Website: walmart
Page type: store-pickup
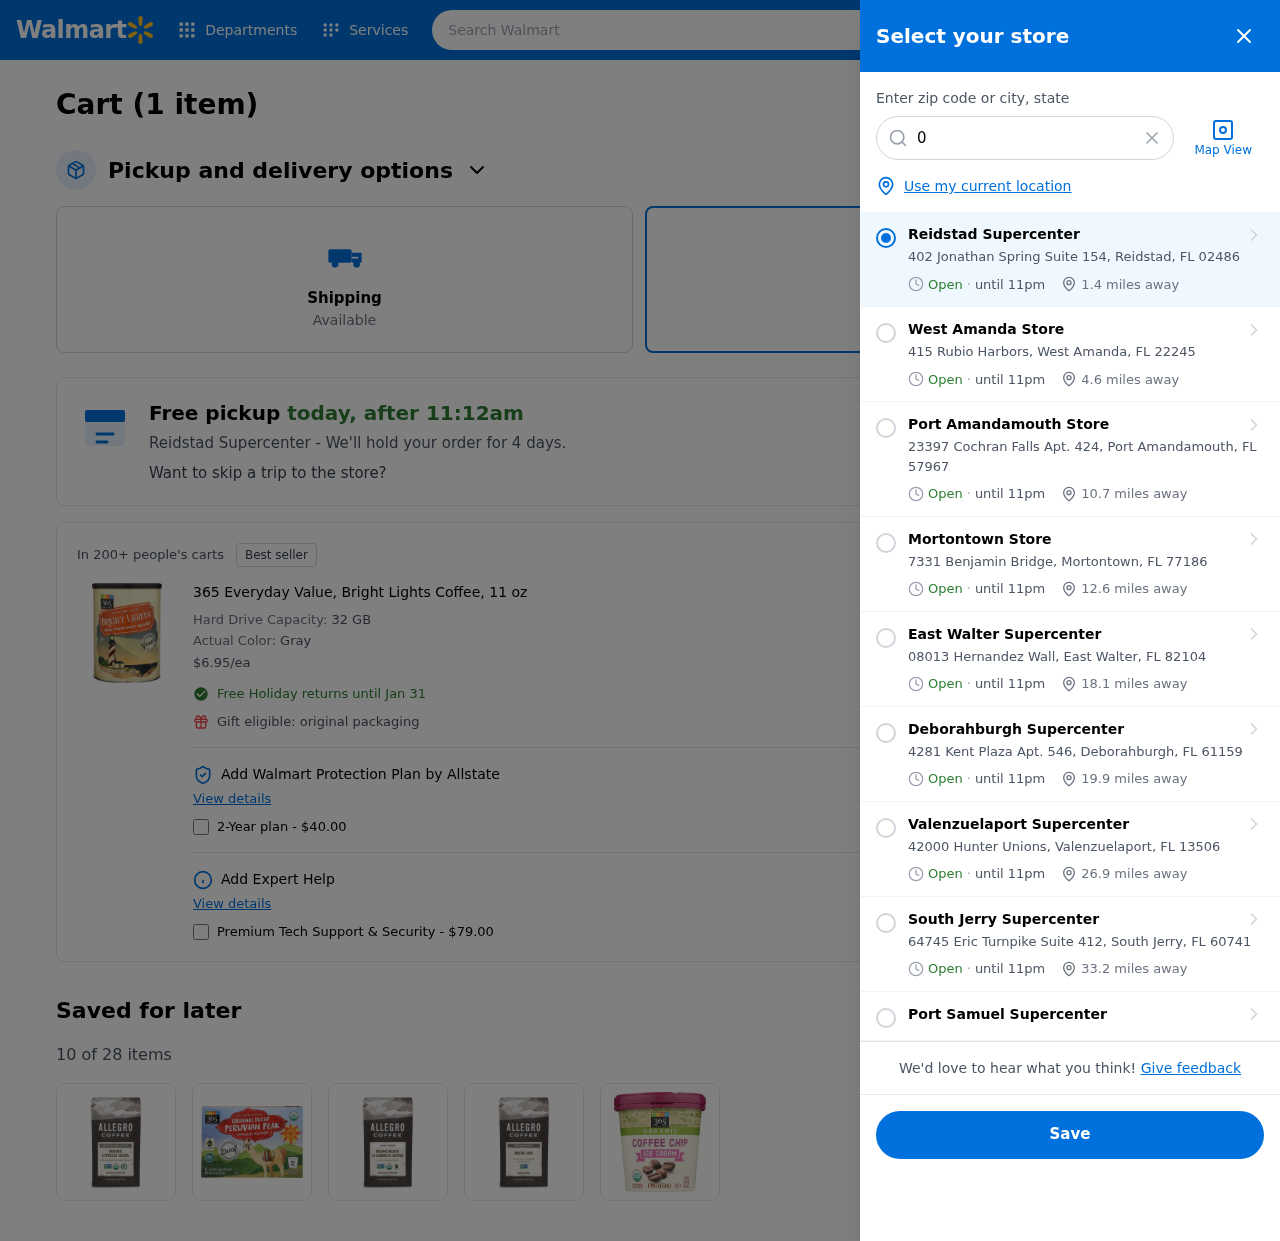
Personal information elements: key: PII_CITY
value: Reidstad
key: PII_CITY
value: Reidstad Supercenter
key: PII_CITY_STATE_ZIP
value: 402 Jonathan Spring Suite 154, Reidstad, FL 02486
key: PII_LOCATION1_CITY
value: West Amanda Store
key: PII_LOCATION1_CITY_STATE_ZIP
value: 415 Rubio Harbors, West Amanda, FL 22245
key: PII_LOCATION2_CITY
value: Port Amandamouth Store
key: PII_LOCATION2_CITY_STATE_ZIP
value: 23397 Cochran Falls Apt. 424, Port Amandamouth, FL 57967
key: PII_LOCATION3_CITY
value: Mortontown Store
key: PII_LOCATION3_CITY_STATE_ZIP
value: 7331 Benjamin Bridge, Mortontown, FL 77186
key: PII_LOCATION4_CITY
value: East Walter Supercenter
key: PII_LOCATION4_CITY_STATE_ZIP
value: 08013 Hernandez Wall, East Walter, FL 82104
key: PII_LOCATION5_CITY
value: Deborahburgh Supercenter
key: PII_LOCATION5_CITY_STATE_ZIP
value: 4281 Kent Plaza Apt. 546, Deborahburgh, FL 61159
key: PII_LOCATION6_CITY
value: Valenzuelaport Supercenter
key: PII_LOCATION6_CITY_STATE_ZIP
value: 42000 Hunter Unions, Valenzuelaport, FL 13506
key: PII_LOCATION7_CITY
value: South Jerry Supercenter
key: PII_LOCATION7_CITY_STATE_ZIP
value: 64745 Eric Turnpike Suite 412, South Jerry, FL 60741
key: PII_LOCATION8_CITY
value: Port Samuel Supercenter
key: PII_POSTCODE
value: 02486
Product elements: key: PRODUCT1_NAME
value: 365 Everyday Value, Bright Lights Coffee, 11 oz
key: PRODUCT1_PRICE
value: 6.95
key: PRODUCT1_DESC
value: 32 GB
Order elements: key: ORDER_NUM_ITEMS
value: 1
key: ORDER_NUM_ITEMS
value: Cart (1 item)
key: ORDER_DELIVERY_DATE
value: today, after 11:12am
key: ORDER_ITEM1_QUANTITY
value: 1
Search elements: key: HEADER_SEARCH
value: Search Walmart
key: SEARCH_LOCATION
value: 02486